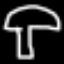
Label: mushroom